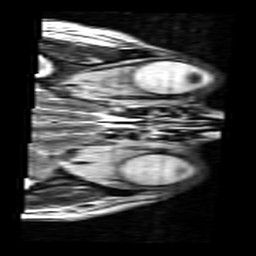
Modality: T2w
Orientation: axial
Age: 48
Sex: female
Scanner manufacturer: siemens
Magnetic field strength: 3 T
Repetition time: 8.67 s
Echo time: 0.085 s